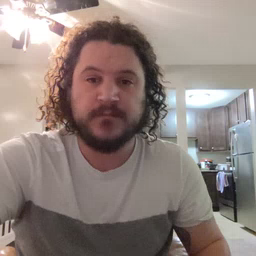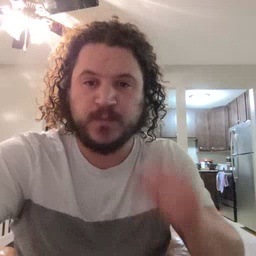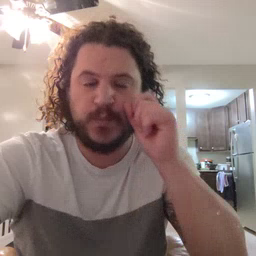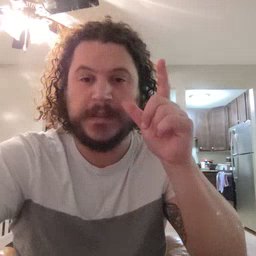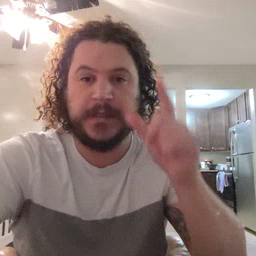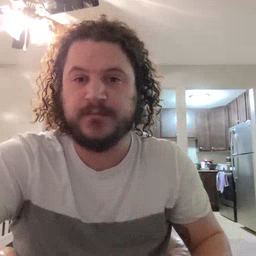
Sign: wake